Question: Why are the Targets memberships checkboxes disabled for all files in my xCode project ?
PS. I'm using xCode 3

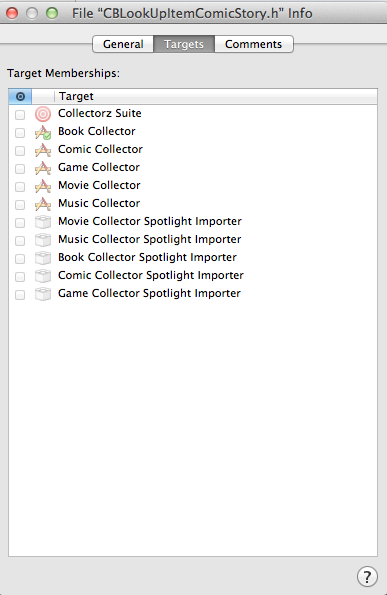
Answer: Target membership defines whether or not certain file is compiled and linked or copied to the bundle for the given target. As there's usually no specific actions for header separately - they're included in source files and those source files are compiled with contents of headers - so there's no sense in target membership for header files.
If you check properties for implementation files then target membership should be enabled